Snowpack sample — Snodgrass Mountain, Crested Butte, Colorado (2/4/25, 12:06 PM MST)
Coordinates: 38.923, -106.968
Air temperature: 35 °F
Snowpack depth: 80 cm
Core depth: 60 cm
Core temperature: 32 °F
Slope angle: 14°, slope face: 78°
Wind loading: low
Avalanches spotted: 0
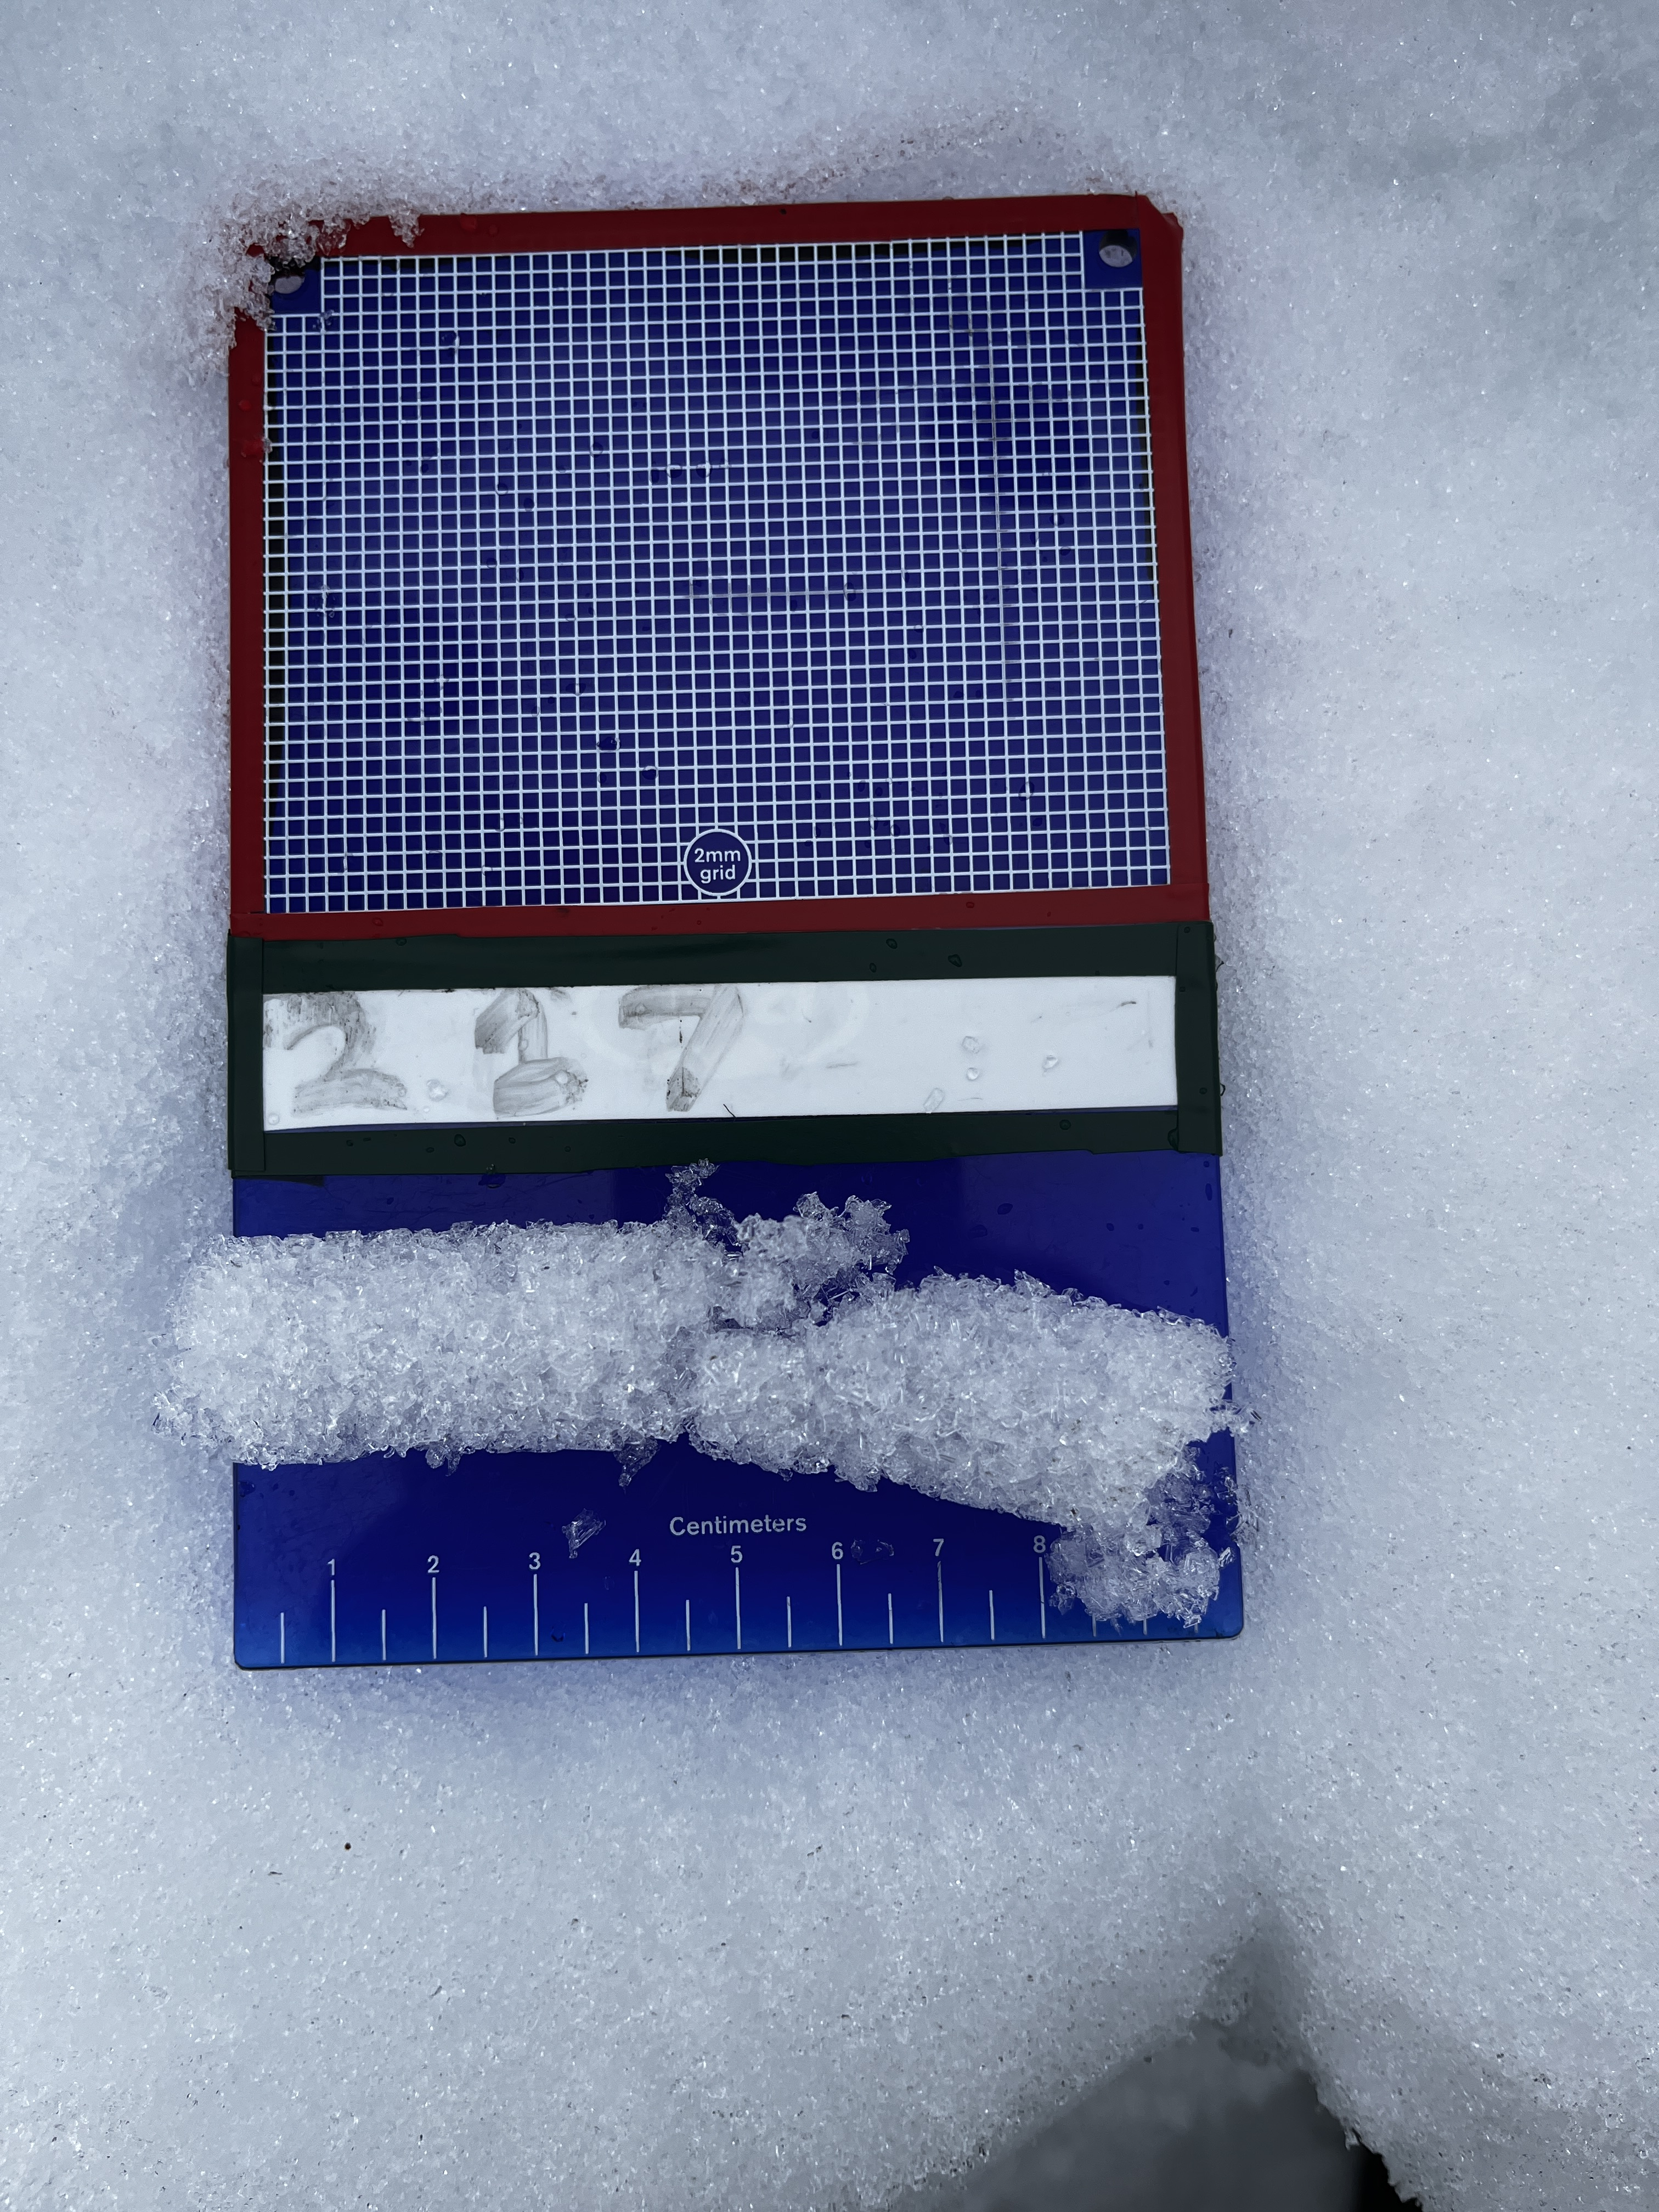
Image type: crystal_card
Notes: No avalanches nearby, unusually warm weather for the last month reported by residents, Collected 25 yards from treeline